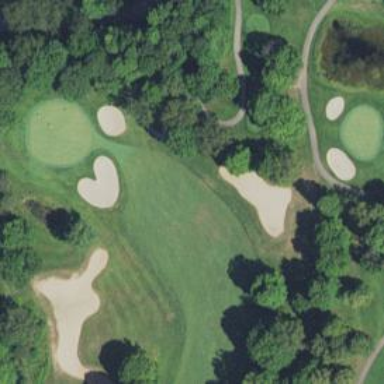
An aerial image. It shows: Golf hole.